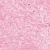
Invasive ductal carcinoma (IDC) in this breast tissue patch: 0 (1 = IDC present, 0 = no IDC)